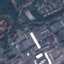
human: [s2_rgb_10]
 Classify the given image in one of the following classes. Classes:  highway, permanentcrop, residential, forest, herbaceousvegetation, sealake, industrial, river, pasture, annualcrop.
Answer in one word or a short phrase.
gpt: Industrial